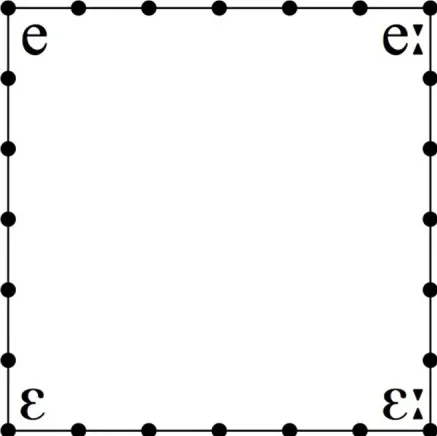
Spectral and durational values of vowel stimuli.
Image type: chart (chart)